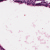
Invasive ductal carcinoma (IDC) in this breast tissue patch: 0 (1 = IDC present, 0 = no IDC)